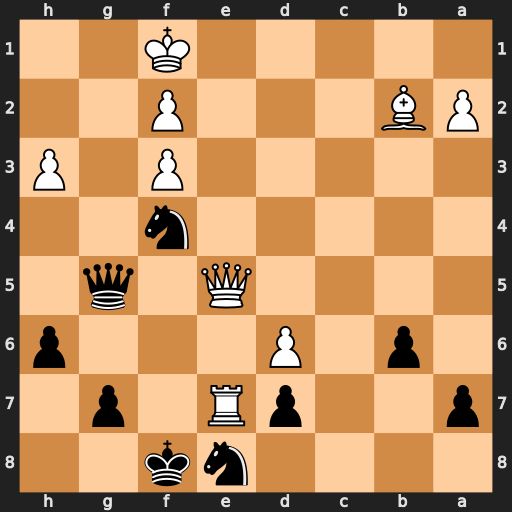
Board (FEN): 4nk2/p2pR1p1/1p1P3p/4Q1q1/5n2/5P1P/PB3P2/5K2
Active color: b
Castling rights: -
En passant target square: -
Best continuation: Qg2+ Ke1 Nd3+ Ke2 Nxe5